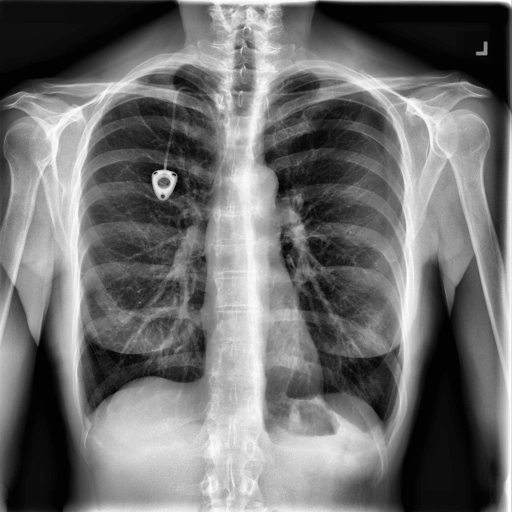
Finding: NORMAL